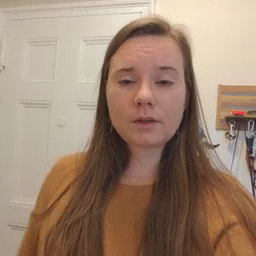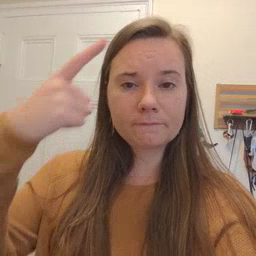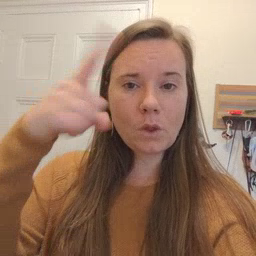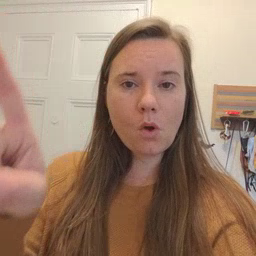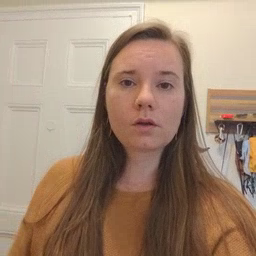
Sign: for